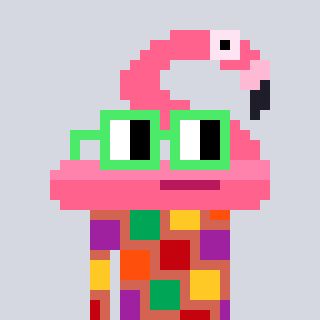
a pixel art character with square light green glasses, a flamingo-shaped head and a peachy-colored body on a cool background